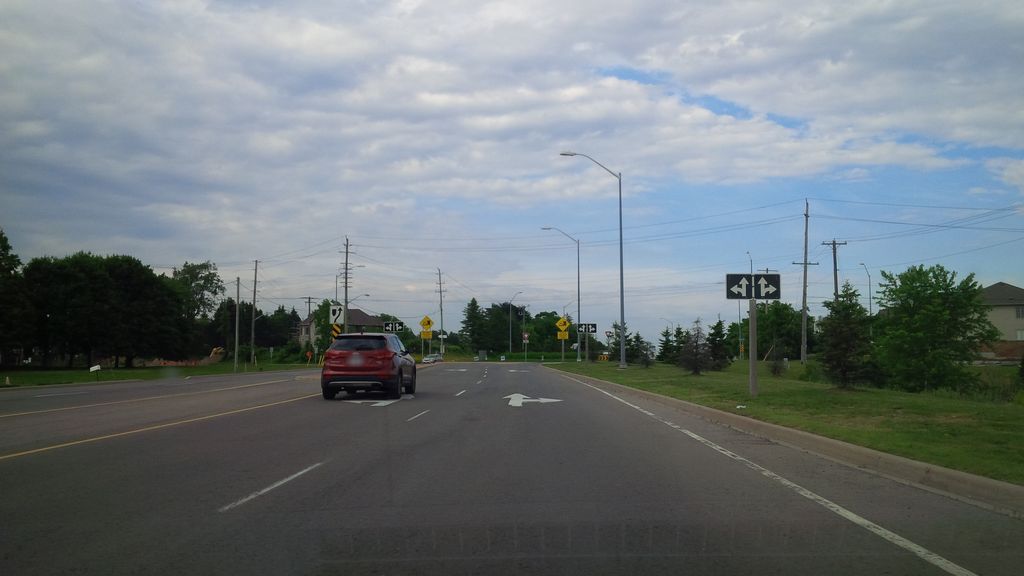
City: hamilton